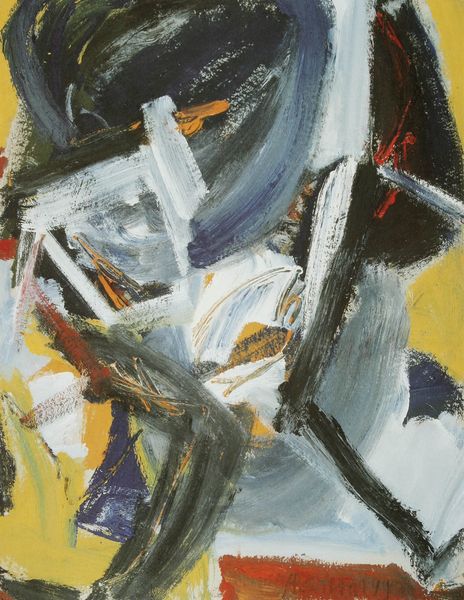
Künstler: Helmut Sturm
Institution: Im Besitz des Künstlers
Schlagwörter: blau, kopf, weiß, gelb, grün, bewegung, bunt, geschwungen, grau, hintergrund, nase, orange, schwarz, rot, tier, expressionismus, flächig, gesicht, kragen, porträt, signatur, öl, pastos, haare, chaos, hellblau, moderne, abstrakt, modern, formen, signiert, wild, zerstörung, dick, duktus, streifen, striche, eckig, farbflächen, form, strich, dynamik, pinselstrich, dynamisch, signatru, dicker pinselstrich, deutscher, primärfarben, kratzen, kraftvoll, gegenstandslos, figurlos, imodern, kragenspitze, unfigürlich